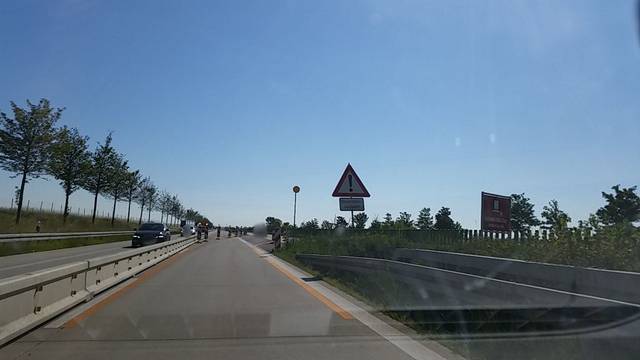
Region: Germany
Coordinates: 51.776, 11.528